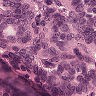
Metastatic tissue present: yes